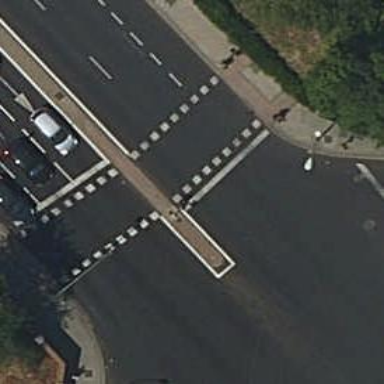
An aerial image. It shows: Road crossing with traffic signals.